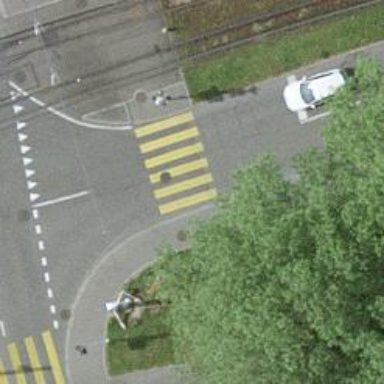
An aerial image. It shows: Road crossing with traffic signals and zebra markings.